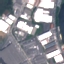
Land use / land cover class: Industrial